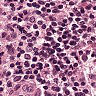
Metastatic tissue present: no